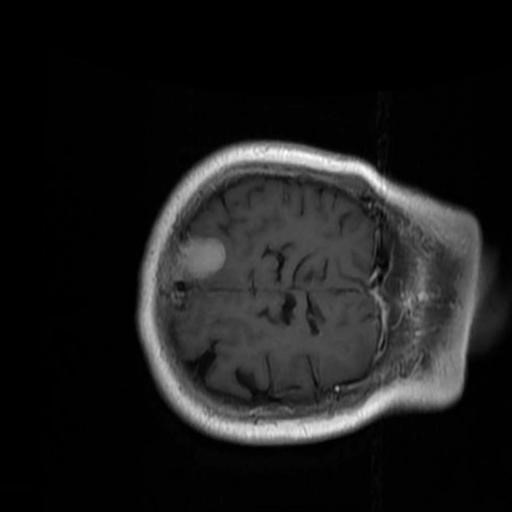
Label: brain_menin